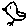
Label: bird